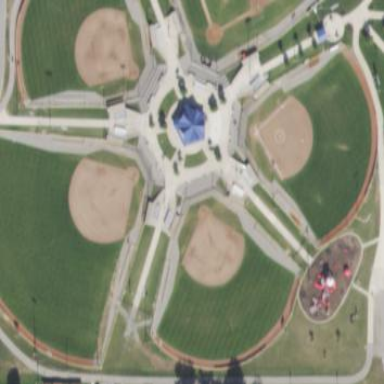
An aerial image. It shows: Baseball pitch for leisure land activities.